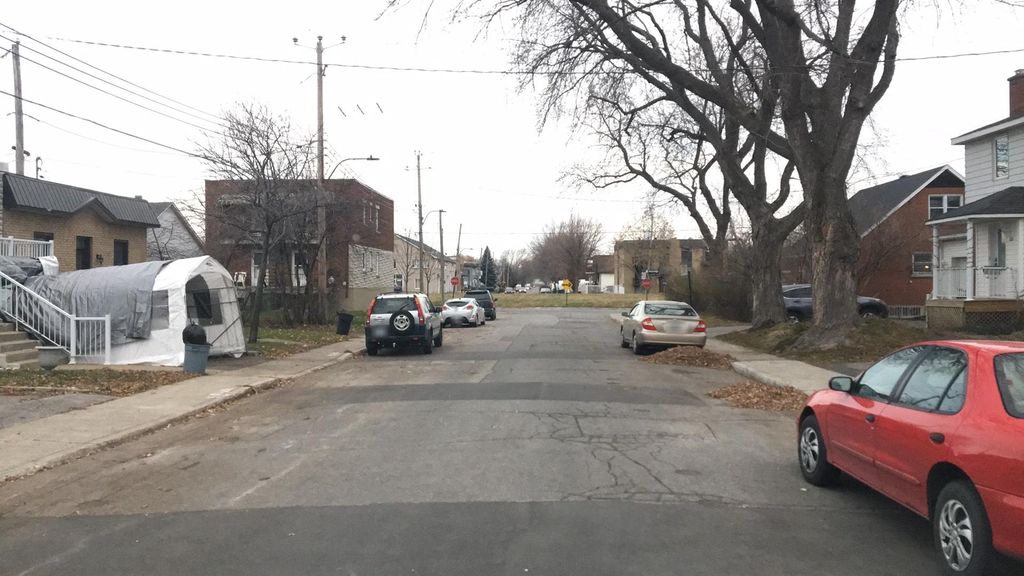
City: montreal